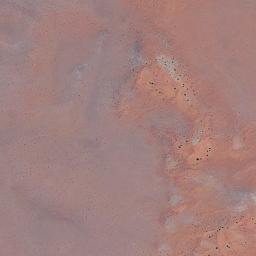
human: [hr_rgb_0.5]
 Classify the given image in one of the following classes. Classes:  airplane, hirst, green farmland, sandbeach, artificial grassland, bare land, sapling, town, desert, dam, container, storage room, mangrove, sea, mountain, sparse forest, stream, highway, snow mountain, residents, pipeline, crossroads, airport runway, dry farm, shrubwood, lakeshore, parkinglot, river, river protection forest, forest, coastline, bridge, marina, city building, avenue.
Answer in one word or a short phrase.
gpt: desert